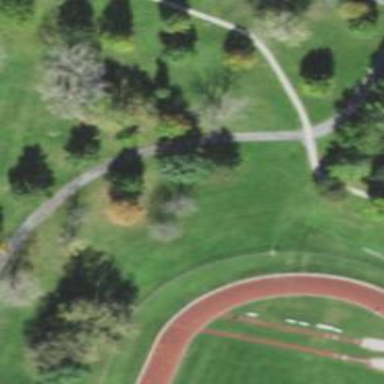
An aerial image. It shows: Disc golf hole.